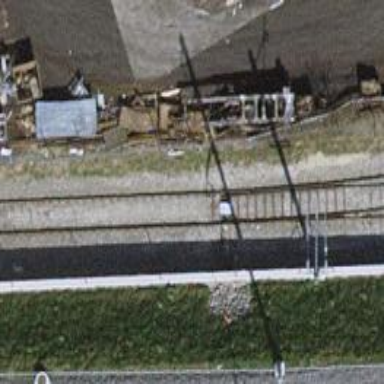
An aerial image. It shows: Railway switch.